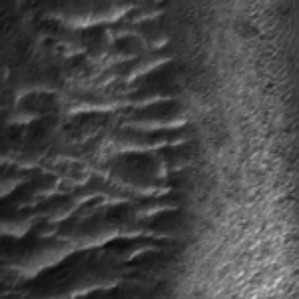
Label: frost